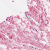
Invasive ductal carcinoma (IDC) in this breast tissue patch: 0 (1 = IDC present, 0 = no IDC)